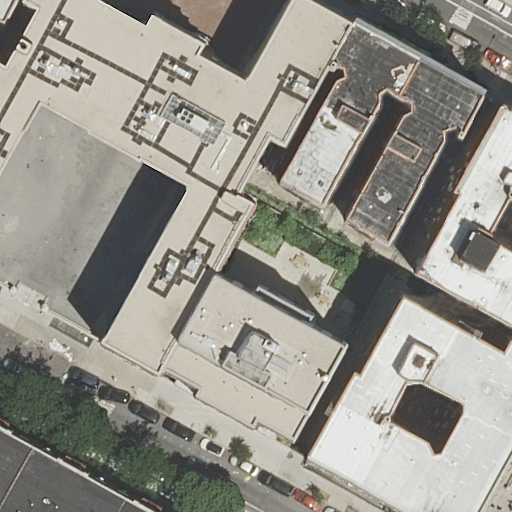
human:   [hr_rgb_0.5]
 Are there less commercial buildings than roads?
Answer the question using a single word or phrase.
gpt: yes

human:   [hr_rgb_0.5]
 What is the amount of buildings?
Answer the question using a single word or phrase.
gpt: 10

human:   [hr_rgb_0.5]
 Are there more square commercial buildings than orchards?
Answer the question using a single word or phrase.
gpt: no

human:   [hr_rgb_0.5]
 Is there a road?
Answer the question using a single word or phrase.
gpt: yes

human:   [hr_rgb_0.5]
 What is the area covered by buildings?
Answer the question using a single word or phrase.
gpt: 3832m2

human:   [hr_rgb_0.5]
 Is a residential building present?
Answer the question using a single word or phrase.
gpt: yes

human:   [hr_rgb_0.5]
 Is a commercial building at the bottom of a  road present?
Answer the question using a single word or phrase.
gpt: no

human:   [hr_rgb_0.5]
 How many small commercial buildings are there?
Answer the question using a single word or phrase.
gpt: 0

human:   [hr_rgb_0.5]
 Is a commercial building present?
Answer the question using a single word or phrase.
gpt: no

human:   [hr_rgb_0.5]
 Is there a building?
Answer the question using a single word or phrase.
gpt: yes

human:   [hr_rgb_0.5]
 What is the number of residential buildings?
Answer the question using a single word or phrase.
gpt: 10

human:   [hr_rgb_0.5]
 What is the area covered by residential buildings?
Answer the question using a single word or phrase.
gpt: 3832m2

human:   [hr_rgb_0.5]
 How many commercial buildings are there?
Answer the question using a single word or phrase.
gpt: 0

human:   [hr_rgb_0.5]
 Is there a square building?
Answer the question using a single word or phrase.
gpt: no

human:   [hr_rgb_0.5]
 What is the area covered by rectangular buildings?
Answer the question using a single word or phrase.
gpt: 250m2

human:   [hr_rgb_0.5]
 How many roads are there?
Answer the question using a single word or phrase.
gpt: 2

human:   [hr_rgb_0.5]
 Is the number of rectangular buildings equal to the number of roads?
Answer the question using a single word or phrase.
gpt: no

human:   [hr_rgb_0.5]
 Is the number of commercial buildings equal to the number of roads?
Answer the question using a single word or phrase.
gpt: no

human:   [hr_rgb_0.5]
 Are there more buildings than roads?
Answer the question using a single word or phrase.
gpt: yes

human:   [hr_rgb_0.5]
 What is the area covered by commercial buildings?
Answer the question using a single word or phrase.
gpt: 0m2

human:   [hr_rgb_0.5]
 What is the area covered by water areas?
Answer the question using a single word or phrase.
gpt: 0m2

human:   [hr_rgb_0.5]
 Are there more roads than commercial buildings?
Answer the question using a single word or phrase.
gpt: yes

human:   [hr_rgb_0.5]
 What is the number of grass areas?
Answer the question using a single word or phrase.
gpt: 0

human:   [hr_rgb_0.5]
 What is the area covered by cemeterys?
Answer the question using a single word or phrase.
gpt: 0m2

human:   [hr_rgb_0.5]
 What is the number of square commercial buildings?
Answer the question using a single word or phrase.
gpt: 0

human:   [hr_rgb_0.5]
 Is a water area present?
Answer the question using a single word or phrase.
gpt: no

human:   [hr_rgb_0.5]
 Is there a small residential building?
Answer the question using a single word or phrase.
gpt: yes

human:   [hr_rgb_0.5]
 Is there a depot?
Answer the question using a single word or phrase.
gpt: no

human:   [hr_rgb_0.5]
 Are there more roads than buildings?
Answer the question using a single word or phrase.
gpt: no

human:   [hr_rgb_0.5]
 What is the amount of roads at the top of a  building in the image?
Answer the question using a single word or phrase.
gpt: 1

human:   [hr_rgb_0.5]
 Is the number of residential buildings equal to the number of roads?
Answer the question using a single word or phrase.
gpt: no

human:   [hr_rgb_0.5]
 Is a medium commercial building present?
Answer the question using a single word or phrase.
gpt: no

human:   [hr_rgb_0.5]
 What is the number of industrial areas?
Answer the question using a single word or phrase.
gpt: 0

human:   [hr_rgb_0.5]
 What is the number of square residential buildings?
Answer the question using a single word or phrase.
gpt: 0

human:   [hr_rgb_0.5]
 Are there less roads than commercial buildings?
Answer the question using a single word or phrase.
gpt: no

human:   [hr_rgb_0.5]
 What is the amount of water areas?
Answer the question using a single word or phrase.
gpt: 0

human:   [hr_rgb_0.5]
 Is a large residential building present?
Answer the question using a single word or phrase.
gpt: yes

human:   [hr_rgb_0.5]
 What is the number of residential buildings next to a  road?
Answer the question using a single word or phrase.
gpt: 10

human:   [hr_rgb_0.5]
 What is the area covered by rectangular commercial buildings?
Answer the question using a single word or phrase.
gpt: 0m2

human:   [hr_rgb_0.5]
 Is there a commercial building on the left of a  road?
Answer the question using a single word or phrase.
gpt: no

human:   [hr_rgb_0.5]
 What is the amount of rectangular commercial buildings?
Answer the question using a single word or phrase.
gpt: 0

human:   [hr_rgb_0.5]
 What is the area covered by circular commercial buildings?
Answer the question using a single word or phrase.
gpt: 0m2

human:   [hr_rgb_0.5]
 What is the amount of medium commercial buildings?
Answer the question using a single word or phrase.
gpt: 0

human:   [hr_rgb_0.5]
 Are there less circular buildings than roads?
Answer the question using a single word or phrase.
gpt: yes

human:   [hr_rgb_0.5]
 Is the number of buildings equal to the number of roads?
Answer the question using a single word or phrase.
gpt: no

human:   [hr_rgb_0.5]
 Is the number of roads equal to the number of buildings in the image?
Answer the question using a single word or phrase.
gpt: no

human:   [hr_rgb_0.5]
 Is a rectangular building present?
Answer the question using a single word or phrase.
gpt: yes

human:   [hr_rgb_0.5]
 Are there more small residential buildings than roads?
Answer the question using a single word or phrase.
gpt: no

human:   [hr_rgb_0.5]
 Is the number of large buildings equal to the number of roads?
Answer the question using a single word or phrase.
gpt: yes

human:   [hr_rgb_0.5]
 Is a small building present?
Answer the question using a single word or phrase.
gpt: yes

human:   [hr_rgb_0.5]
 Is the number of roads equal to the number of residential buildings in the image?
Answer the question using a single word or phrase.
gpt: no

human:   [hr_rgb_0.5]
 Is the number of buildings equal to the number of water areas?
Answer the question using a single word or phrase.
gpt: no

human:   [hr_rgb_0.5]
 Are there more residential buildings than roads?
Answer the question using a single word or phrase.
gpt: yes

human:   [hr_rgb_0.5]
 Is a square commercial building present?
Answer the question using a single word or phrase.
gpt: no

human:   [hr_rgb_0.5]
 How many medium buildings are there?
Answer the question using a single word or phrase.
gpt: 6

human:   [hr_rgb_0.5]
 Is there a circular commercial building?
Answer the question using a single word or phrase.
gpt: no

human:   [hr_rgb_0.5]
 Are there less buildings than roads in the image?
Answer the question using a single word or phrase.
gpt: no

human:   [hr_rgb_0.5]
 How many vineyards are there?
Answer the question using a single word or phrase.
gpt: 0

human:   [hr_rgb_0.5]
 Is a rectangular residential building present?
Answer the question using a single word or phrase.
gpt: yes

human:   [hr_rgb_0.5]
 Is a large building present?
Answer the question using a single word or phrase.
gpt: yes

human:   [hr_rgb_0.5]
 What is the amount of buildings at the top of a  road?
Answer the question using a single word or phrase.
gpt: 5

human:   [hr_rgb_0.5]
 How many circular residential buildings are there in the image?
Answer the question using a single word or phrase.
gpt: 0

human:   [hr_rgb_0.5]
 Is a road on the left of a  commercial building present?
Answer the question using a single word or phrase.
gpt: no

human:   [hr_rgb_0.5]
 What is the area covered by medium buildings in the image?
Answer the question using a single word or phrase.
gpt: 1929m2